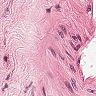
Metastatic tissue present: no